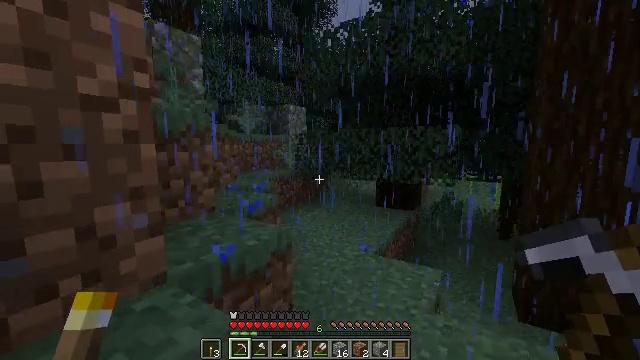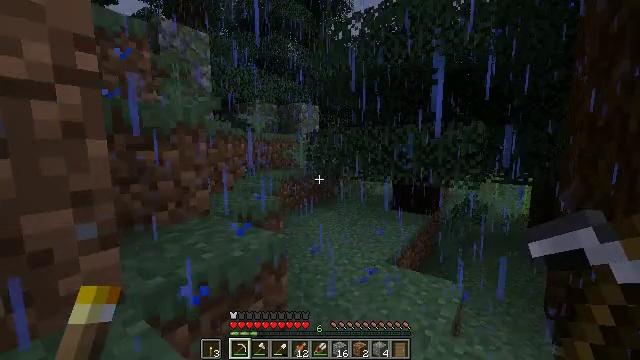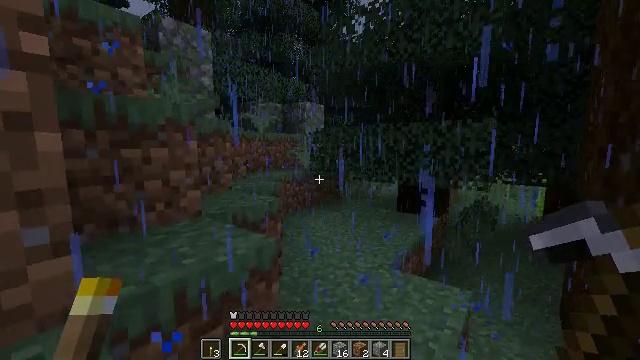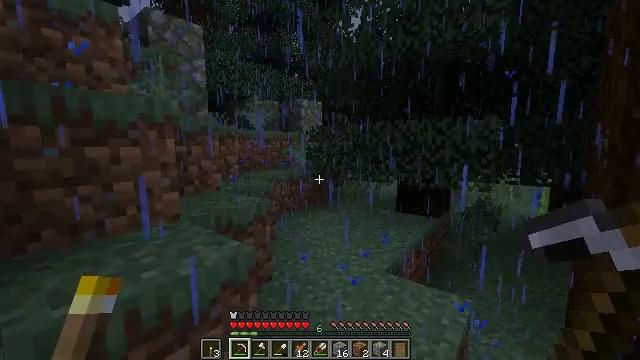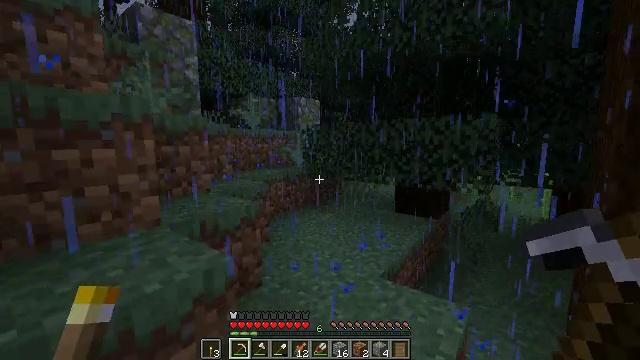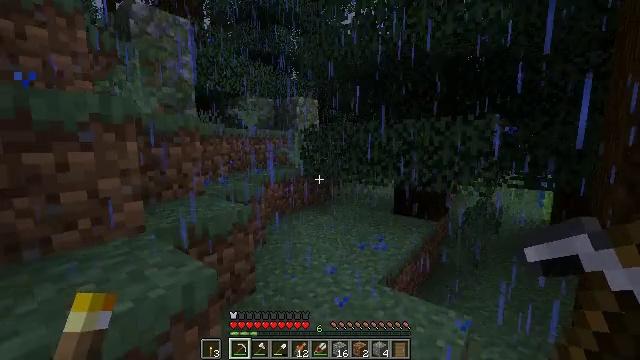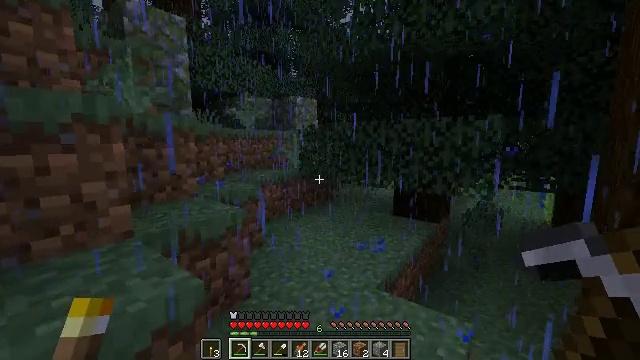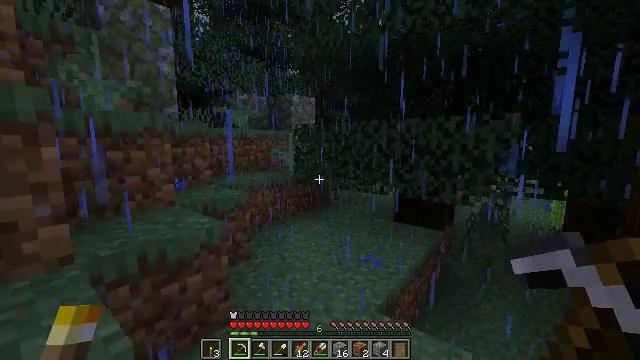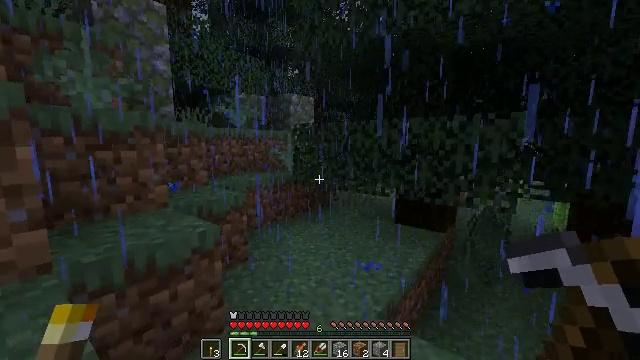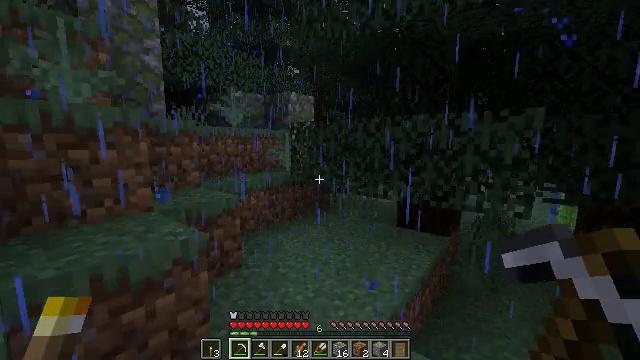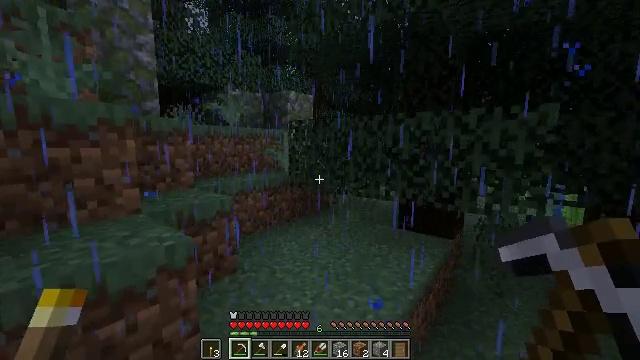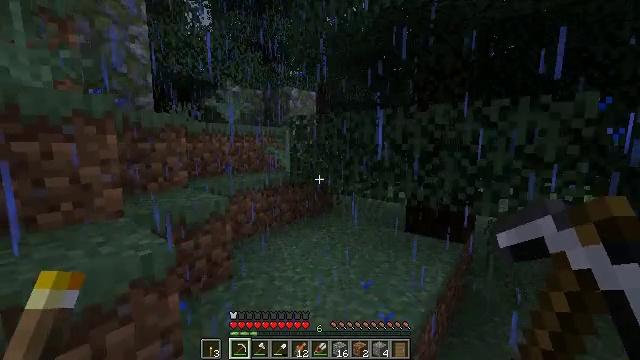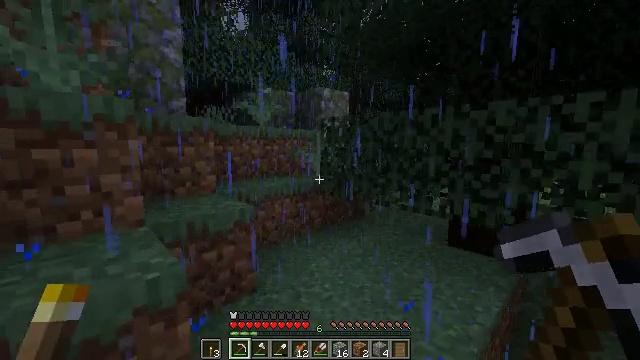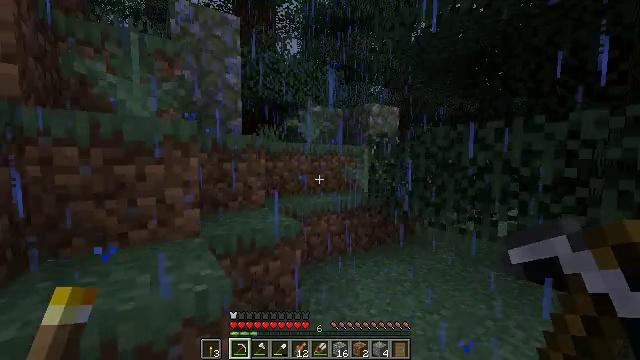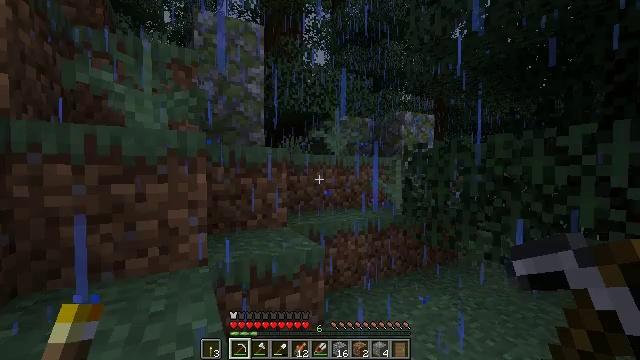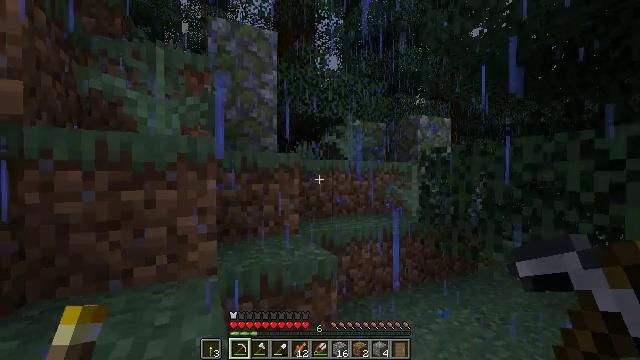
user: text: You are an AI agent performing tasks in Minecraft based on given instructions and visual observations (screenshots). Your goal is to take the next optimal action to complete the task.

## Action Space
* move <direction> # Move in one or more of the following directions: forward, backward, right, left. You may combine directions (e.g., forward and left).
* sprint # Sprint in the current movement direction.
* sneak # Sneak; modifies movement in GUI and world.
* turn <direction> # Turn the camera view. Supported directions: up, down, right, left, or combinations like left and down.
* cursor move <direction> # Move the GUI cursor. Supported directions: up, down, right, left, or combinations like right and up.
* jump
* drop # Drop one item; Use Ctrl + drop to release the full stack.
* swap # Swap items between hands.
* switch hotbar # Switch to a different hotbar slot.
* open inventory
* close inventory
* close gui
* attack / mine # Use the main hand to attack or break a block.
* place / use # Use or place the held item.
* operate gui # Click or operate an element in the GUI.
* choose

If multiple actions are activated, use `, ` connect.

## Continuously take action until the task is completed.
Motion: motion action
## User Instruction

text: Collect sugar cane near water sources.
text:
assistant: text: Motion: move forward, turn left
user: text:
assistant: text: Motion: move forward, turn left
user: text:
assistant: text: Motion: move forward
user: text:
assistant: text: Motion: move forward
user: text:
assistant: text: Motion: move forward
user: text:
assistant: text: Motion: move forward
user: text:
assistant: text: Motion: move forward
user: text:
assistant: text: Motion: move forward
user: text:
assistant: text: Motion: move forward
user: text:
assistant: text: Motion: move forward
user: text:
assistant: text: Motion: move forward
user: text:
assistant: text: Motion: move forward, turn left
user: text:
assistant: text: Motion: move forward, turn left and up
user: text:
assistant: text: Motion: move forward, turn left and up
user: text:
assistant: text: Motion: move forward, turn left and up
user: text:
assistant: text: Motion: move forward
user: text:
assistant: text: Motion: move forward
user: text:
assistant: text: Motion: move forward
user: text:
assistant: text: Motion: move forward
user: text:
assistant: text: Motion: move forward
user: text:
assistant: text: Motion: move forward
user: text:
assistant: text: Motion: move forward
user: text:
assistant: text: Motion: move forward
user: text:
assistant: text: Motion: move forward, turn down
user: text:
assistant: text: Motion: move forward, turn left and down
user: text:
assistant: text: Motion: move forward, turn left and down
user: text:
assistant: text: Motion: move forward, jump
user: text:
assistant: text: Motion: move forward, jump
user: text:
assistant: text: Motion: move forward, jump
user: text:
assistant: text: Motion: move forward, turn right, jump